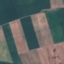
Land use / land cover class: AnnualCrop